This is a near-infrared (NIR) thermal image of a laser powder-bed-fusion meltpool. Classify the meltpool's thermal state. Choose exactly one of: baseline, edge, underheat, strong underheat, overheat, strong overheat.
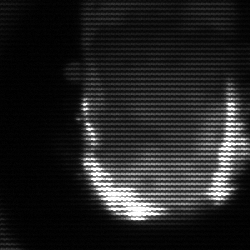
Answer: baseline